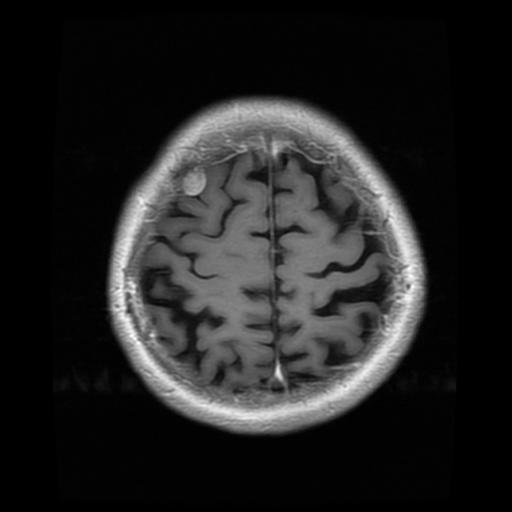
Label: meningioma